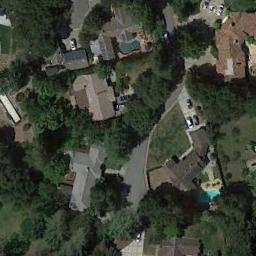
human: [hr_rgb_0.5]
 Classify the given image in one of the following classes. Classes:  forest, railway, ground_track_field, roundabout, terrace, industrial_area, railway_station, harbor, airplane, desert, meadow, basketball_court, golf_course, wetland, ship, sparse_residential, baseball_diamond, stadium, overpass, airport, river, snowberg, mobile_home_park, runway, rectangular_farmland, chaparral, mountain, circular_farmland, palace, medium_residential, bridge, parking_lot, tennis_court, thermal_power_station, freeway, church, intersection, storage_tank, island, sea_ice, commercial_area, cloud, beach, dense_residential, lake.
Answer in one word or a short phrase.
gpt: medium_residential